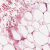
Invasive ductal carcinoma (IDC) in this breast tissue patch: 0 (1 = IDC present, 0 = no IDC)